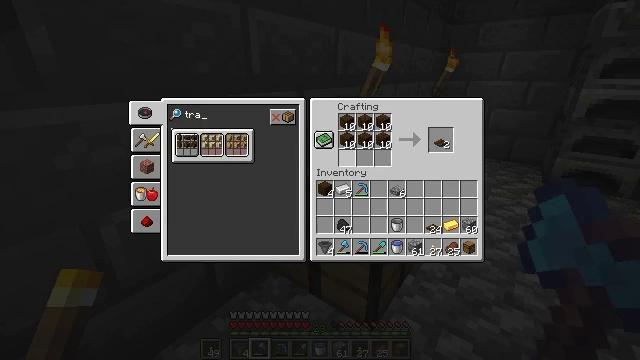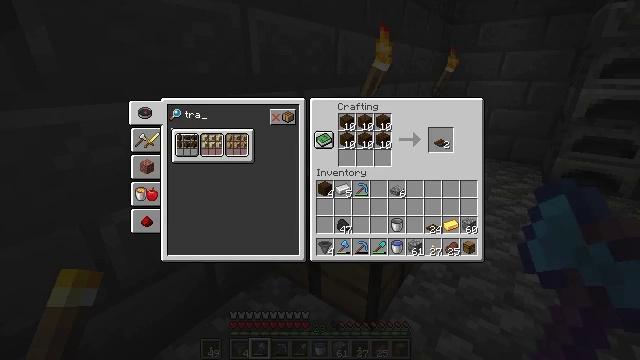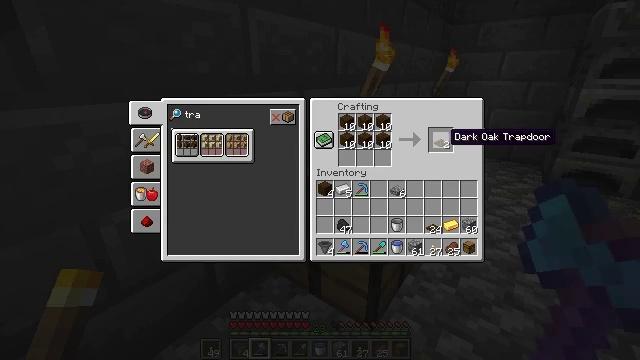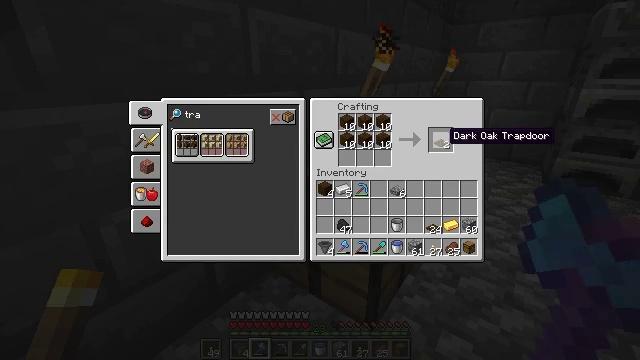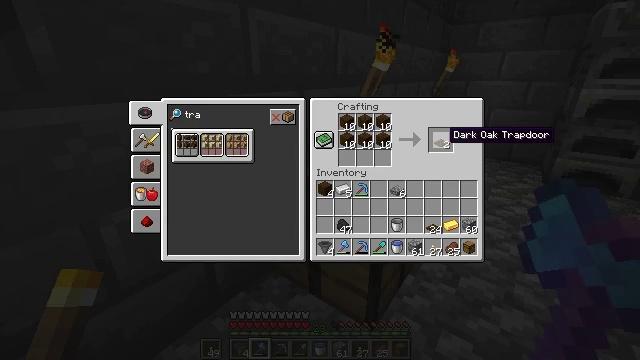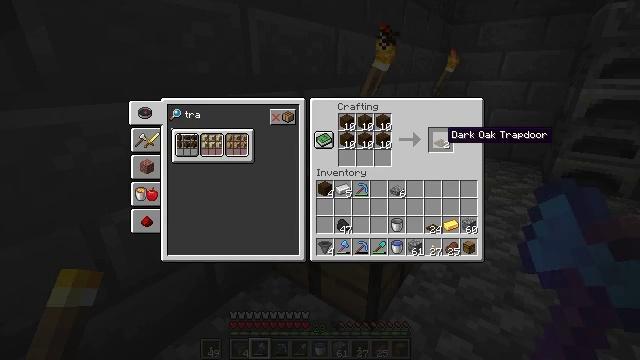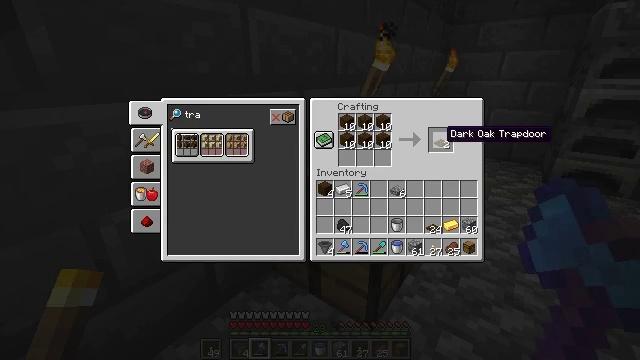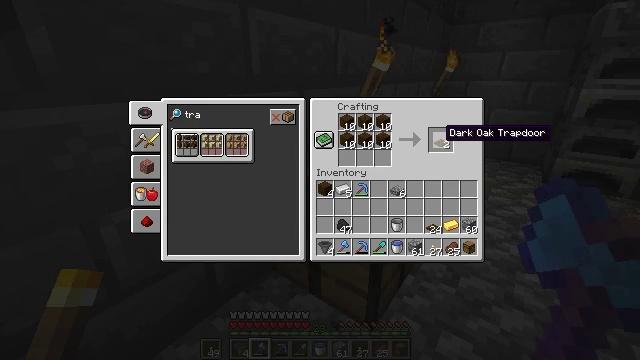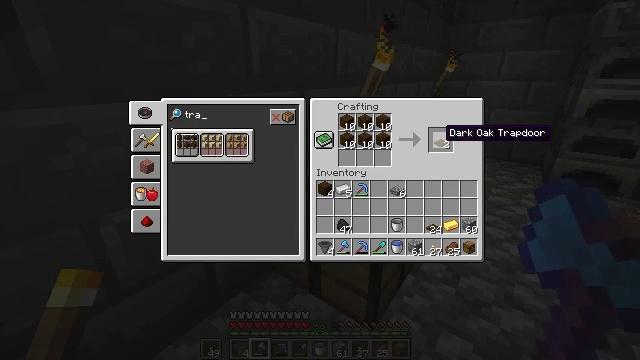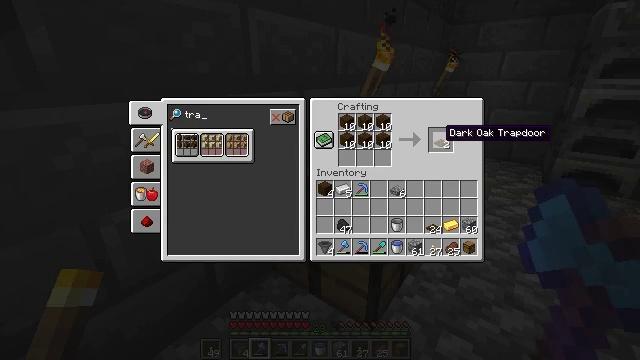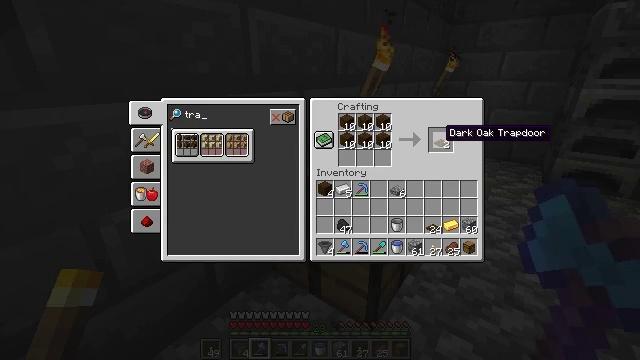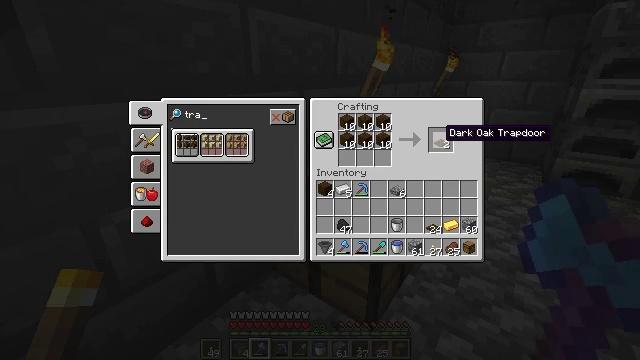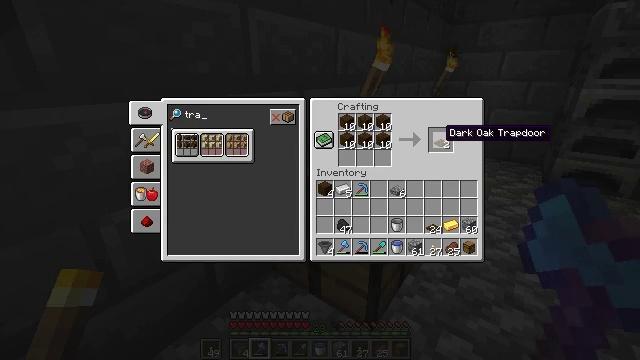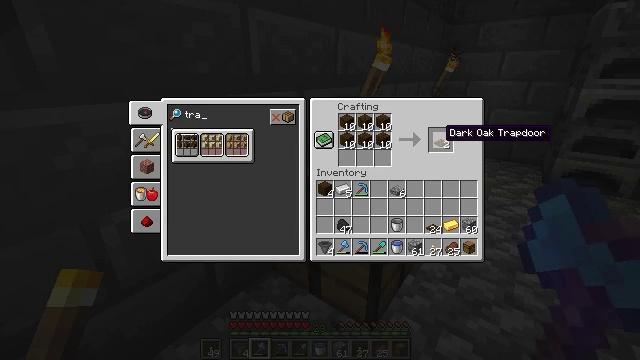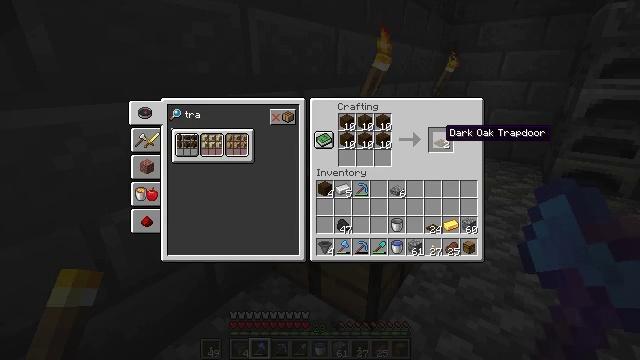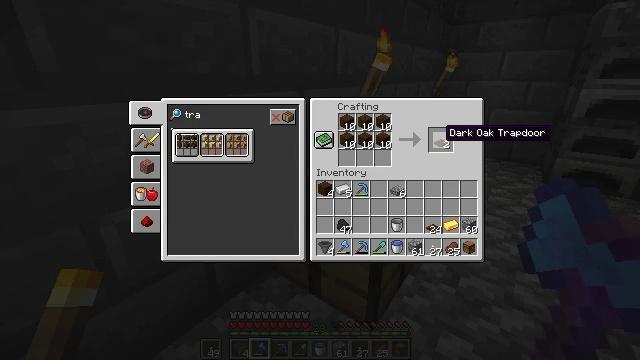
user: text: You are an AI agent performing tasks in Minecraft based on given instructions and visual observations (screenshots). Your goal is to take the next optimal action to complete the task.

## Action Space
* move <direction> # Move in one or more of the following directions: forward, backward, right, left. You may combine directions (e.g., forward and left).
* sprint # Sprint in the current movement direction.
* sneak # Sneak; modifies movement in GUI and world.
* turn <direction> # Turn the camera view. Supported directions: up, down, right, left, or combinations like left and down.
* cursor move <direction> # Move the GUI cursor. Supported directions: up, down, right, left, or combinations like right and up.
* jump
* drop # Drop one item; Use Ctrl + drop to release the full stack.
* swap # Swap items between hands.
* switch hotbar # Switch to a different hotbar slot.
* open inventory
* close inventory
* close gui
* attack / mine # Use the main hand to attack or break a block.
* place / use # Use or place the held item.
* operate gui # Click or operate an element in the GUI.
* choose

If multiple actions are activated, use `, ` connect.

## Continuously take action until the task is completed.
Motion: motion action
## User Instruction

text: Use dark oak planks to craft a dark oak trapdoor.
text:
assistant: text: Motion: open gui
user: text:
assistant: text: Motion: cursor move right
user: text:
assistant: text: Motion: no_op
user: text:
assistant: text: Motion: no_op
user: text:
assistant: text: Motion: no_op
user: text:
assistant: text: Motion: no_op
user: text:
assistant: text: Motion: no_op
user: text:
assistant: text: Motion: no_op
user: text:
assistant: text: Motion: no_op
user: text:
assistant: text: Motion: no_op
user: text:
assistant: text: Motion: no_op
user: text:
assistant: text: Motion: no_op
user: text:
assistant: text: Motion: no_op
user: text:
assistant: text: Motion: no_op
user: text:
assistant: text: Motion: no_op
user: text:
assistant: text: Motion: no_op
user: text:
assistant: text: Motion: no_op
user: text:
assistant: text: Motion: no_op
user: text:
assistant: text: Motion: no_op
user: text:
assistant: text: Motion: no_op
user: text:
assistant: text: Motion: no_op
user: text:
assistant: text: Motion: no_op
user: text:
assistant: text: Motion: no_op
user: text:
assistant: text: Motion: no_op
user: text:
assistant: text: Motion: sneak
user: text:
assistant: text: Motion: sneak
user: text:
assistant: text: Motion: sneak, operate gui
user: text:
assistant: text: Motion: sneak, operate gui
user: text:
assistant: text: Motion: sneak, operate gui
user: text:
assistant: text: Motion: sneak